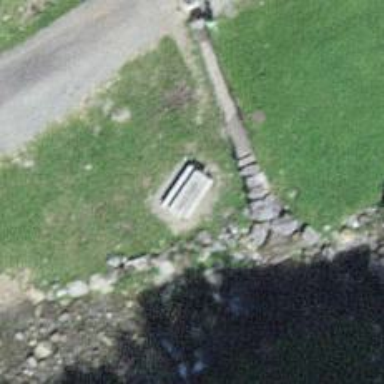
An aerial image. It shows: Picnic table located in leisure land area.